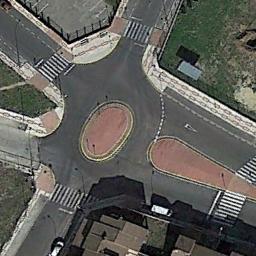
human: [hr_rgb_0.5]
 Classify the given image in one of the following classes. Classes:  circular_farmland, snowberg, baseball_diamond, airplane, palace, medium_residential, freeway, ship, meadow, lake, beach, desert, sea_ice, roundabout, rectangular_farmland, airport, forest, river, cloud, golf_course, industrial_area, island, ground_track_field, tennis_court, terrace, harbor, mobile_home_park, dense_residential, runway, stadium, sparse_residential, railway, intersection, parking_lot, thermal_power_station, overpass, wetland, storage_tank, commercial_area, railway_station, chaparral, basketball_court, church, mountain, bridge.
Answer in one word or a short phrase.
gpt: roundabout